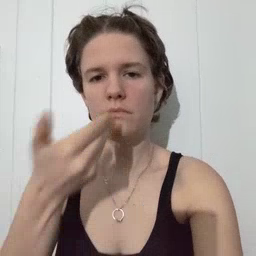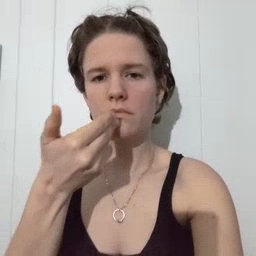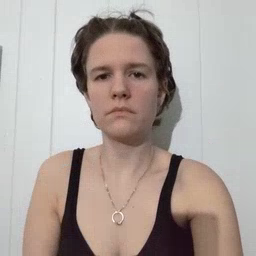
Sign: pizza